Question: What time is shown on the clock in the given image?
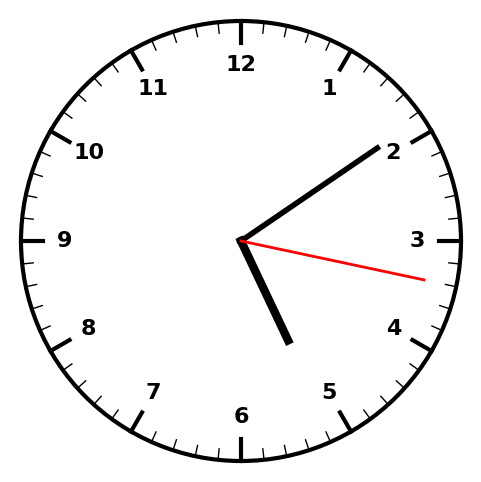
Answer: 05:09:17